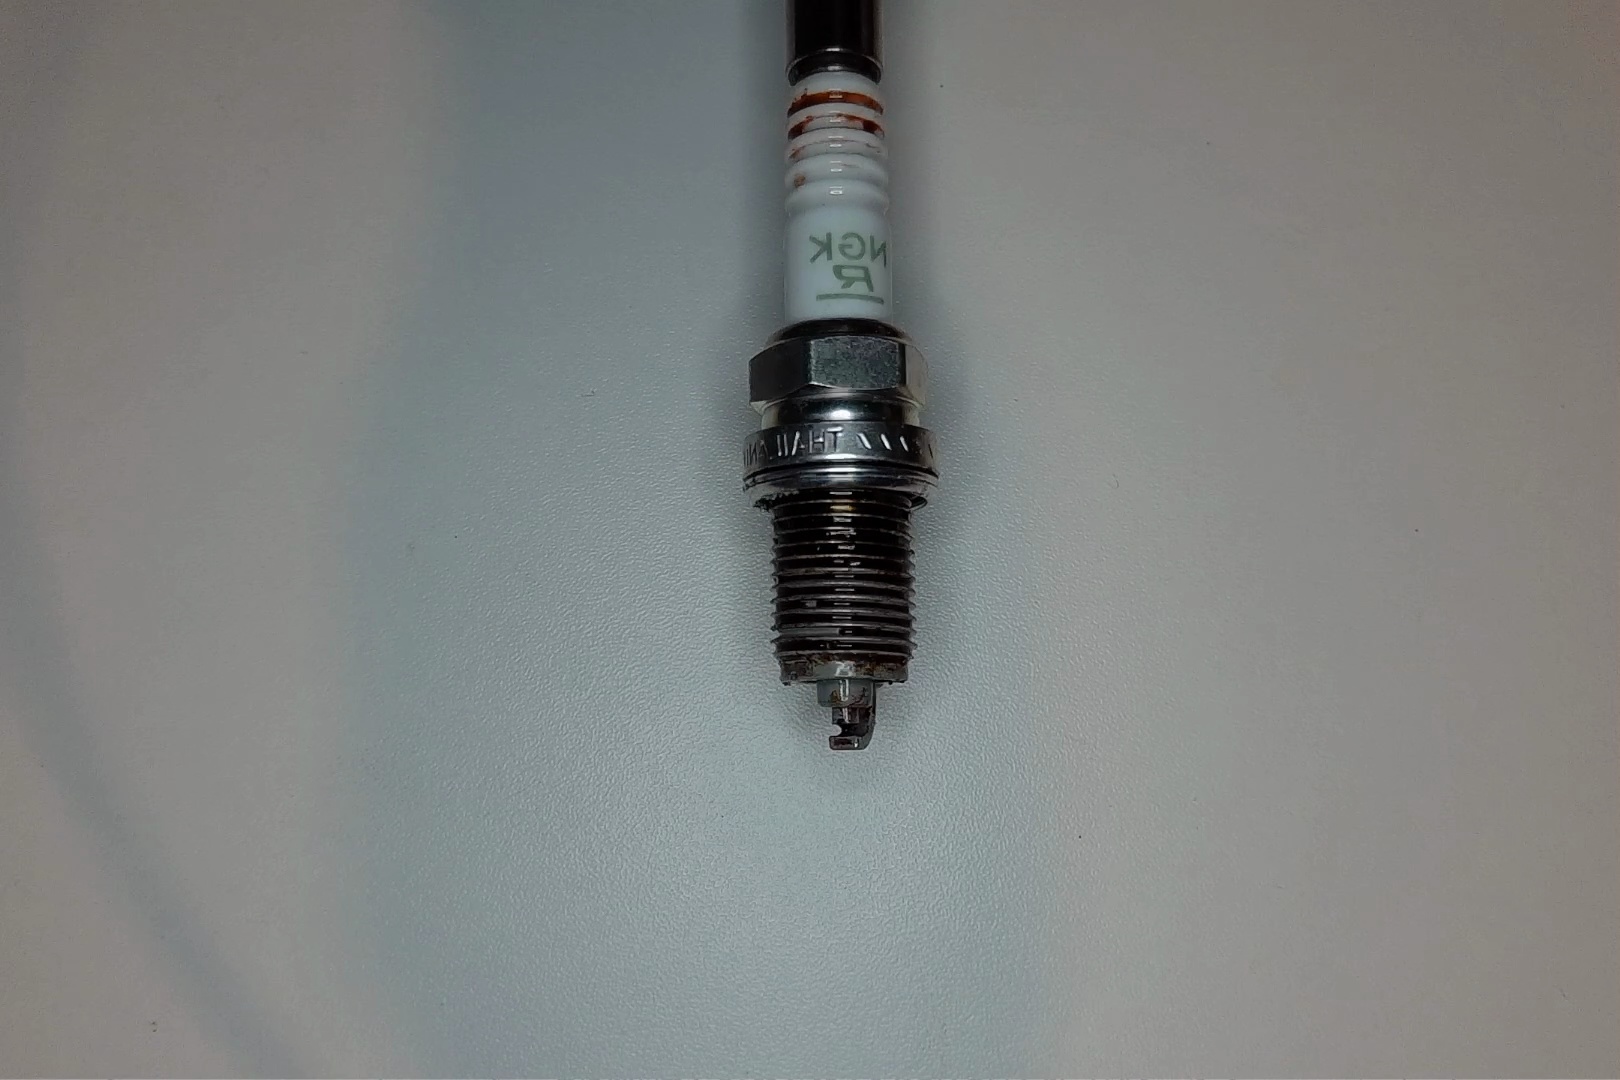
Label: anomaly